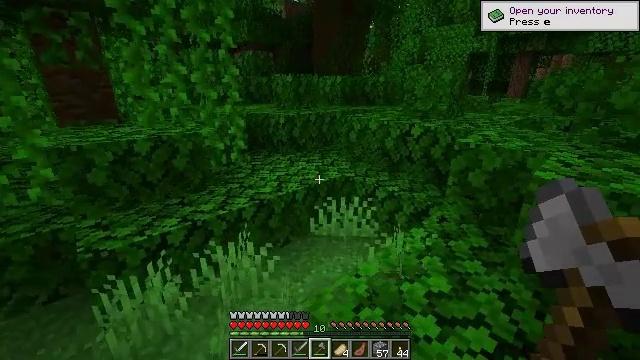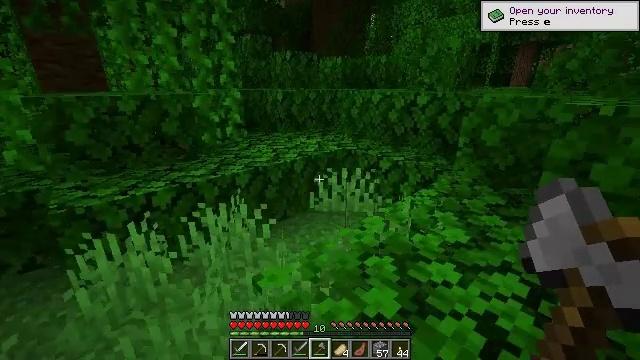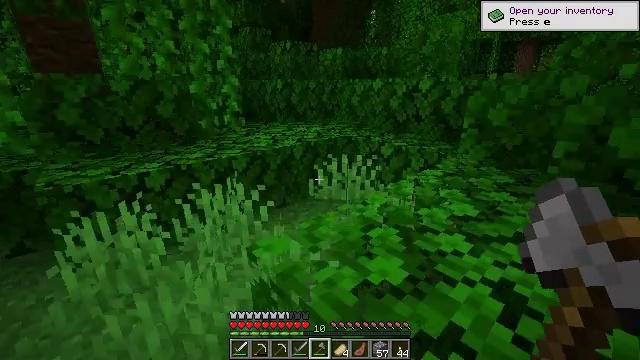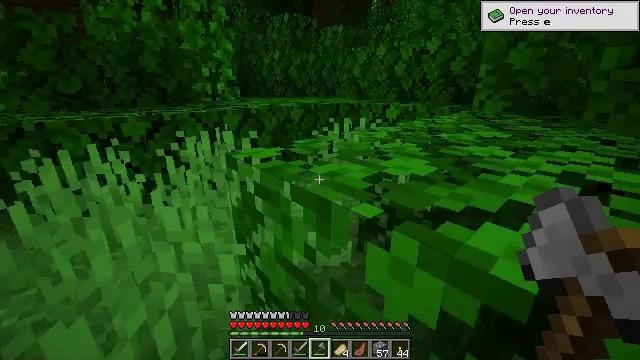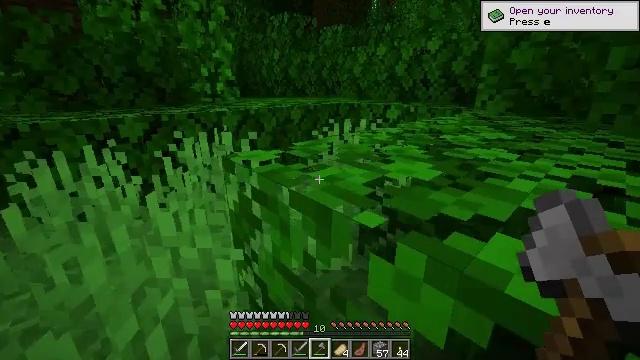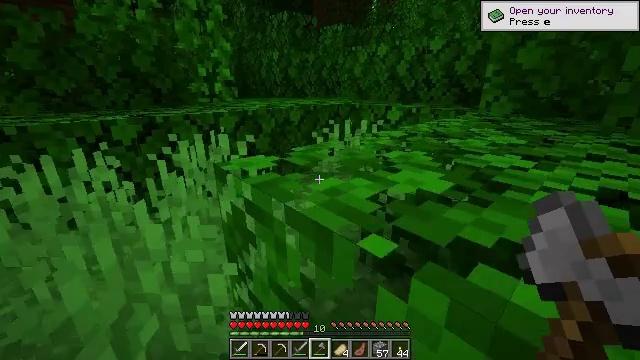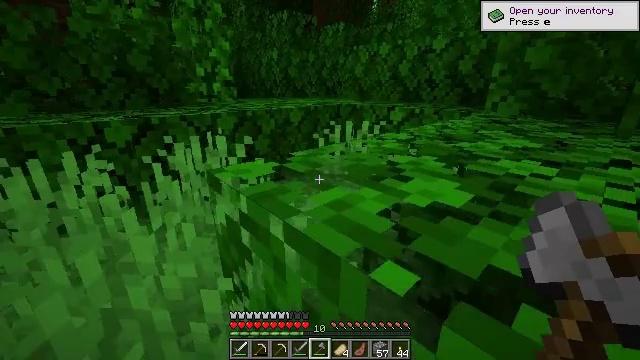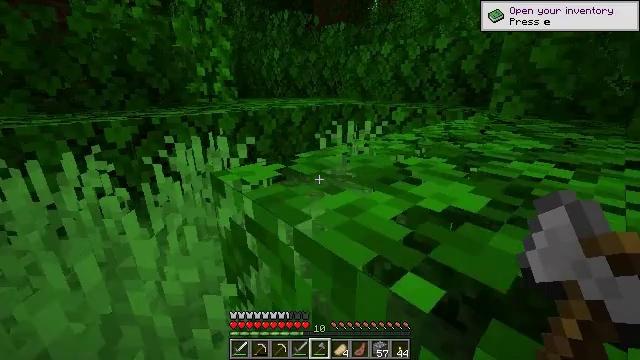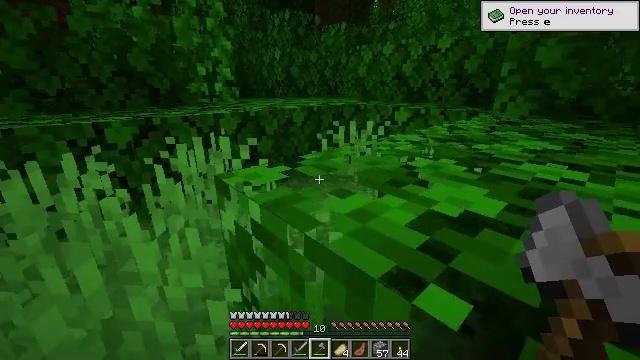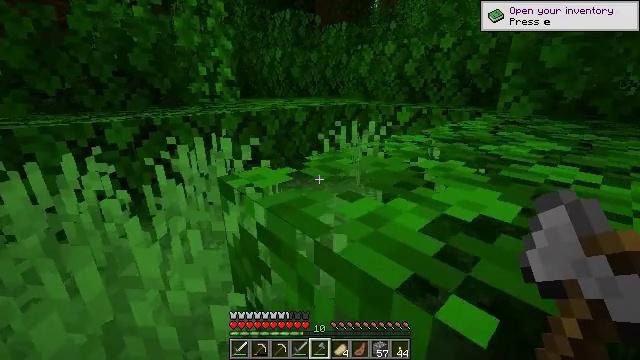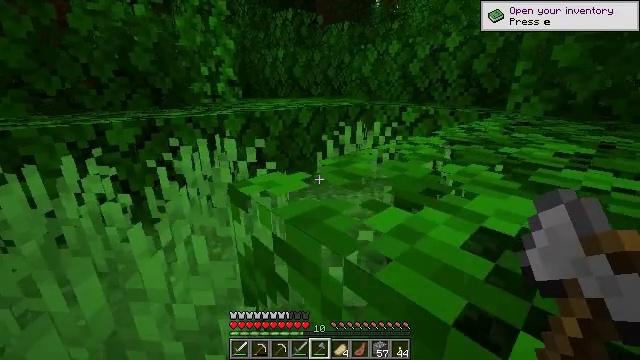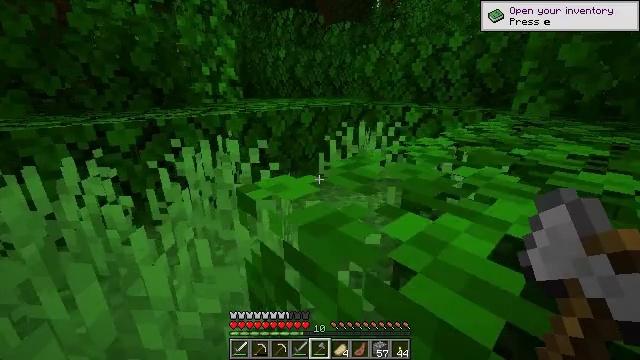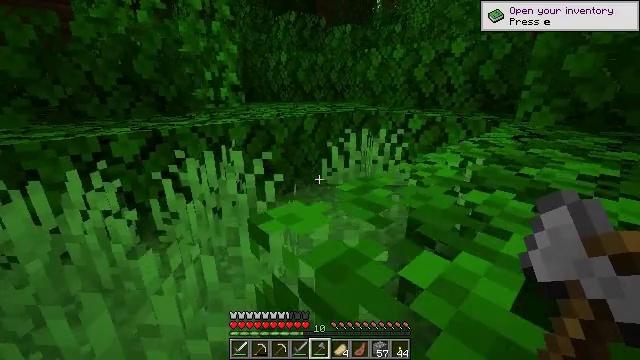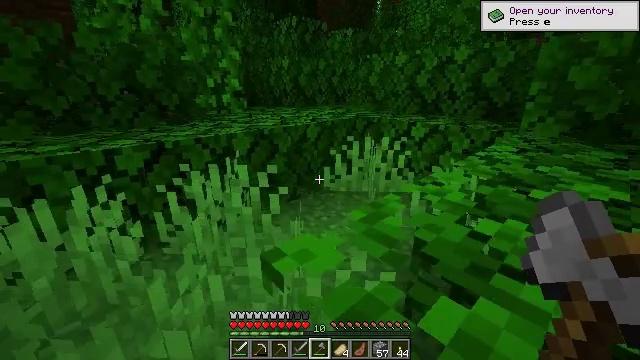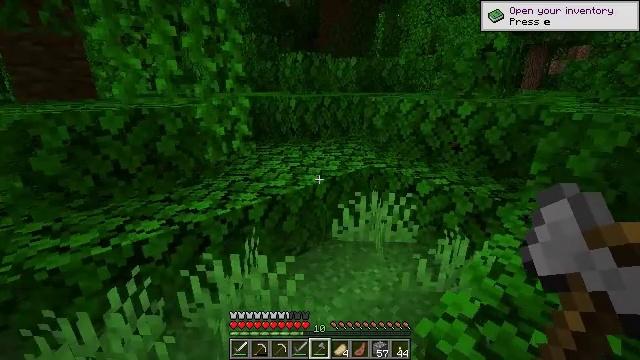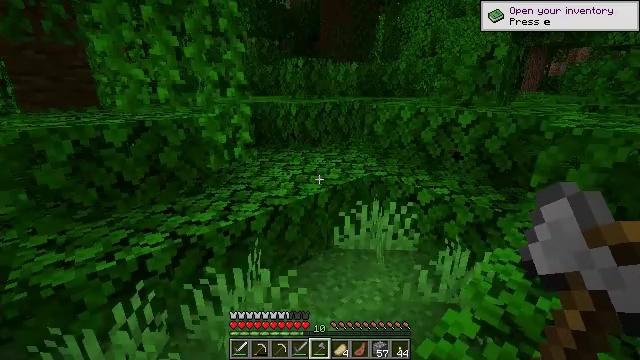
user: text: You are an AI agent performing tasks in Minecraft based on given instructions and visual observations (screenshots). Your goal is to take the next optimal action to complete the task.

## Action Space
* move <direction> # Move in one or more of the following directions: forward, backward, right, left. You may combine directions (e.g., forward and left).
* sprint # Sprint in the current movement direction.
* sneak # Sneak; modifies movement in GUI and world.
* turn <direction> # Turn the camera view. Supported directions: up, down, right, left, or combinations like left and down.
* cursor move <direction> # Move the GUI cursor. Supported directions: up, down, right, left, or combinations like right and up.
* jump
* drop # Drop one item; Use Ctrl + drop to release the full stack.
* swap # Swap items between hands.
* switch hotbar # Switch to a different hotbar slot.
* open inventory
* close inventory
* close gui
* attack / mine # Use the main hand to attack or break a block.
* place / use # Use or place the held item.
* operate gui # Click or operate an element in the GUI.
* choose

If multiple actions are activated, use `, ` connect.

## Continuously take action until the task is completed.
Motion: motion action
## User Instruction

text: Harvest grass block to clear the area.
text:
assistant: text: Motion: move forward, sneak
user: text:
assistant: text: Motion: move forward, sneak
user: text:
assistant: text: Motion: move forward, sneak
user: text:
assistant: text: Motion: move forward, sneak
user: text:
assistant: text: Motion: move forward, sneak
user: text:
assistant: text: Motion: move forward, sneak
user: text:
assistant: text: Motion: move forward, sneak
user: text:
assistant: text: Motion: move forward, sneak
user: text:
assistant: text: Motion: move forward, sneak
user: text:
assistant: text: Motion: move forward, sneak
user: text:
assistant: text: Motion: move forward
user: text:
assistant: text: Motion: move forward
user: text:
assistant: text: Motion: move forward, jump
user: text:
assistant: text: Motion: move forward, jump
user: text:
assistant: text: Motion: move forward, jump
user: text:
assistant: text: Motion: move forward, sneak
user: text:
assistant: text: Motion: move forward, sneak
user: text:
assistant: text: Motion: move forward
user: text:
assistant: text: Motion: move forward
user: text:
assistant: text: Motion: move forward
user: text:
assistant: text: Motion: move forward, switch to hotbar 1
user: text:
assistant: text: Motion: move forward, switch to hotbar 1
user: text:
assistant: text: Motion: move forward, switch to hotbar 1
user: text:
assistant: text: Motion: move forward, switch to hotbar 1
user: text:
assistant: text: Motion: move forward
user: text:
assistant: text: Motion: move forward
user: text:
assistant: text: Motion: move forward
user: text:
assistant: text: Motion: move forward
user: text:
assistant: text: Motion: move forward
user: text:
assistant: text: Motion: move forward